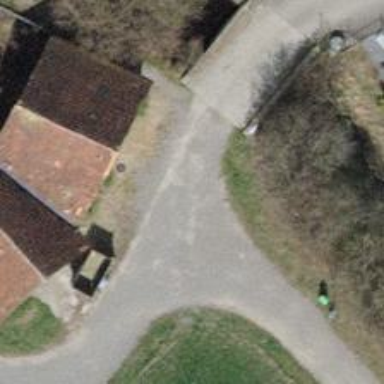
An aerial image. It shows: Residential road with compacted surface.